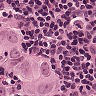
Metastatic tissue present: yes